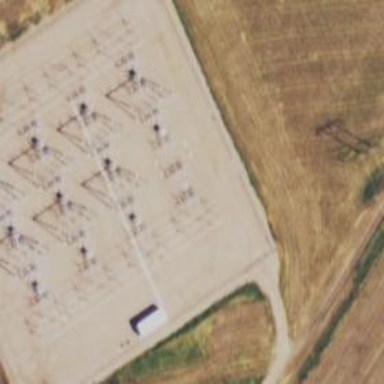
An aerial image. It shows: Switch used for power control.